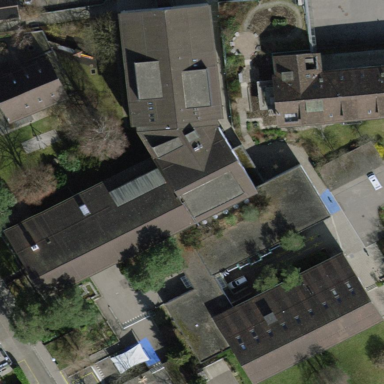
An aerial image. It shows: School building.